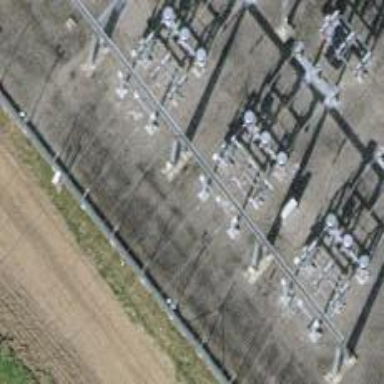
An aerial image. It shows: Power line with three cables.